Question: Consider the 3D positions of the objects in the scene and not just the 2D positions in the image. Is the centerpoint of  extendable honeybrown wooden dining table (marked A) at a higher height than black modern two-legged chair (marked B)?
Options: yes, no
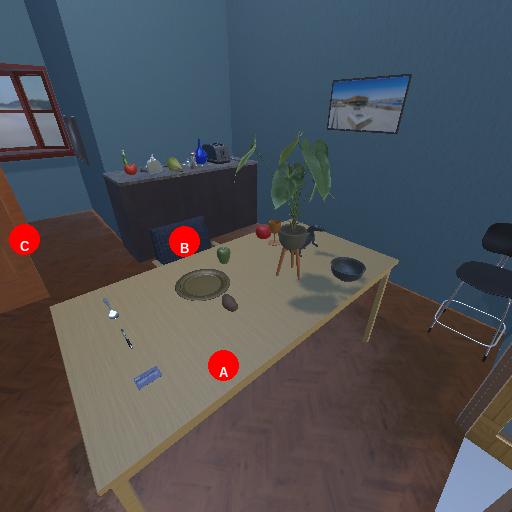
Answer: yes